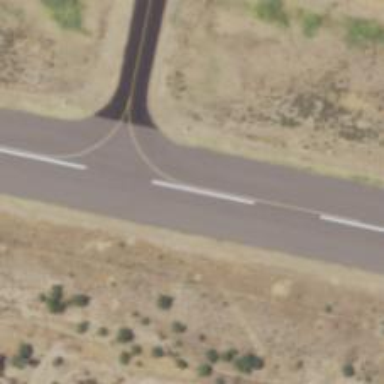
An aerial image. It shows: Asphalt taxiway at the airport.